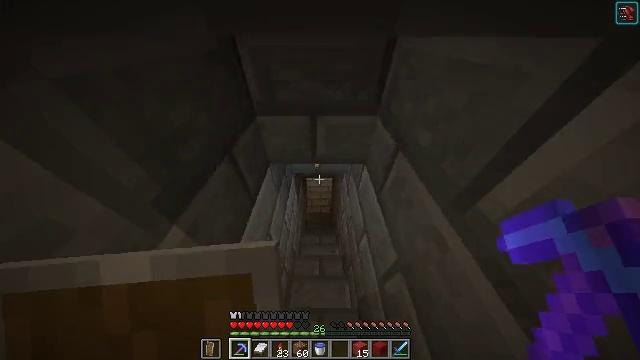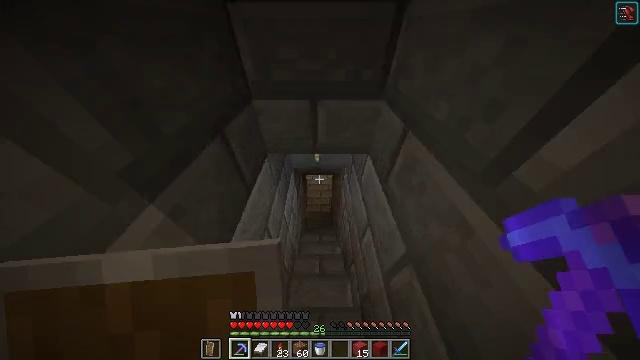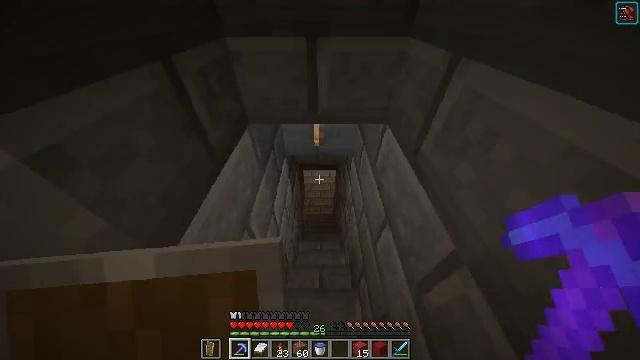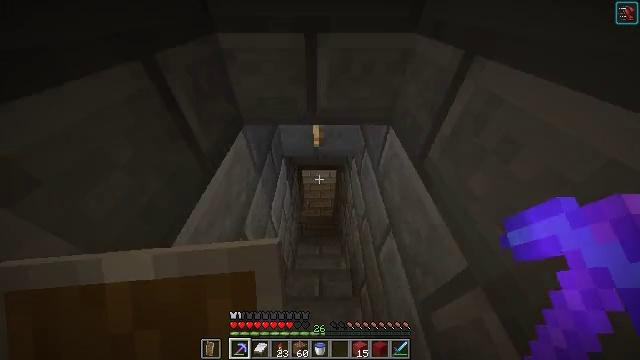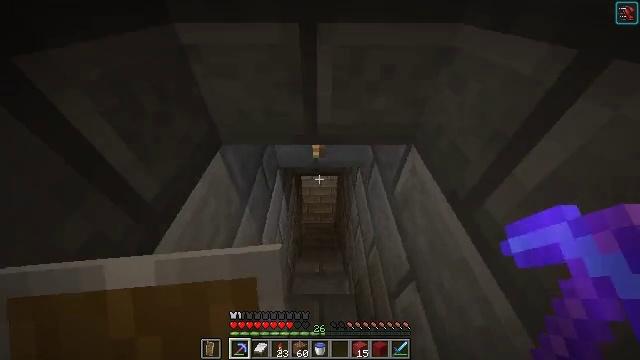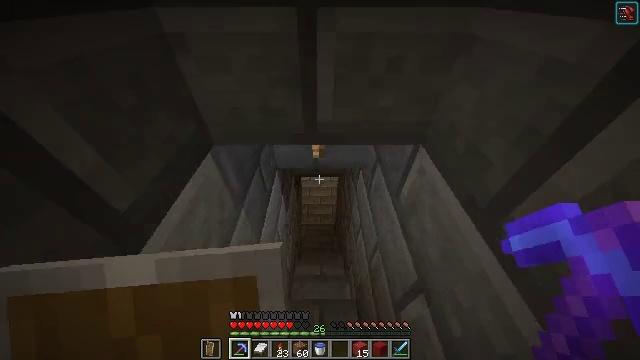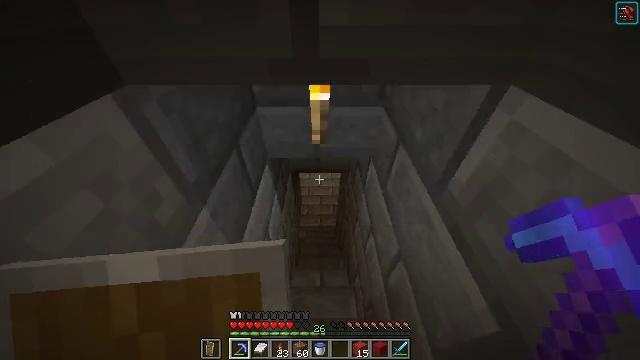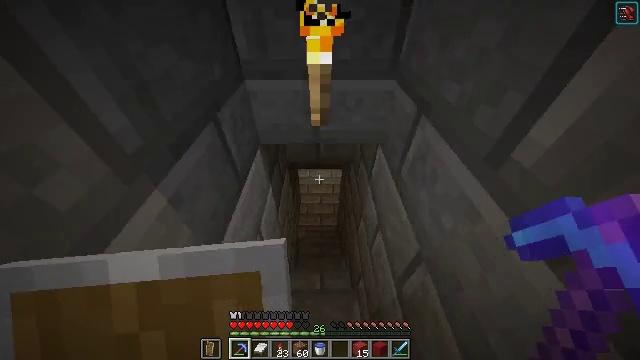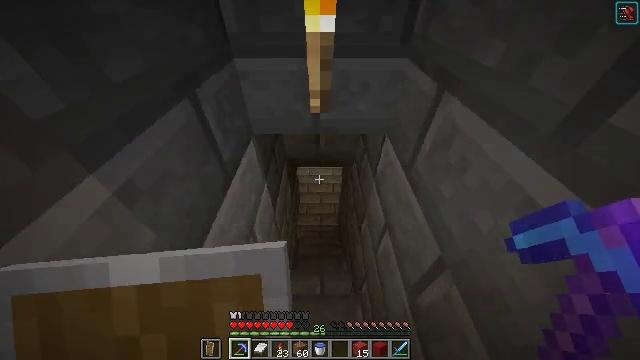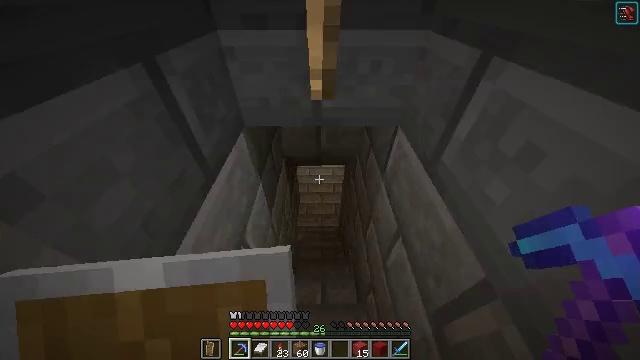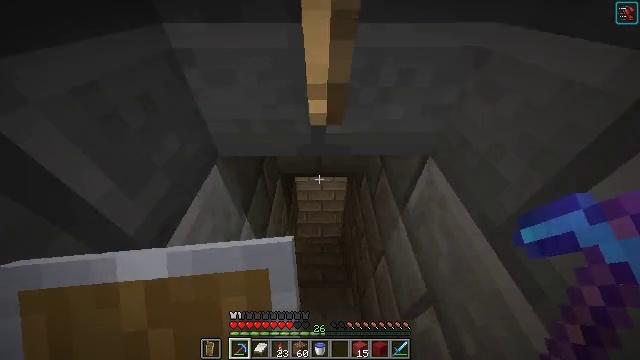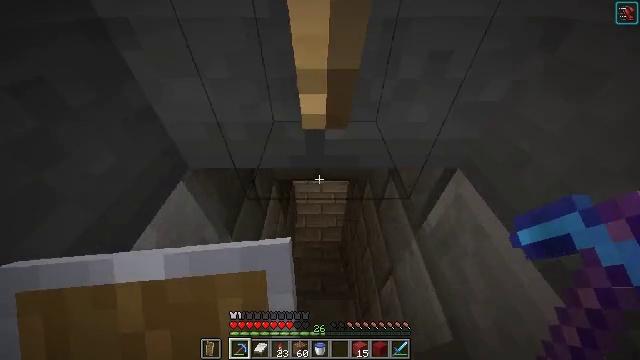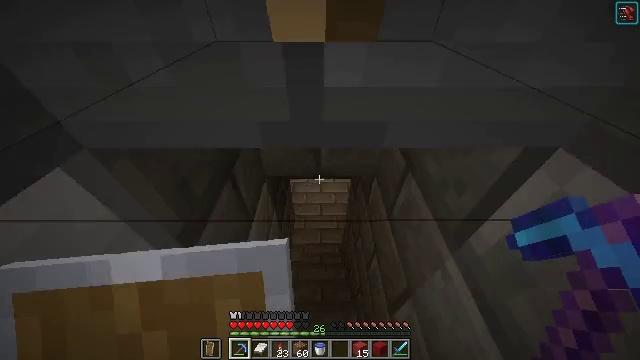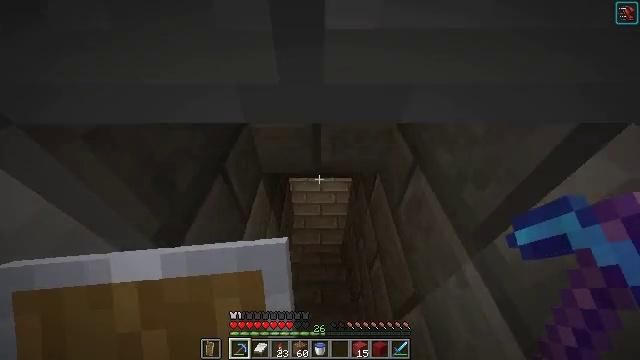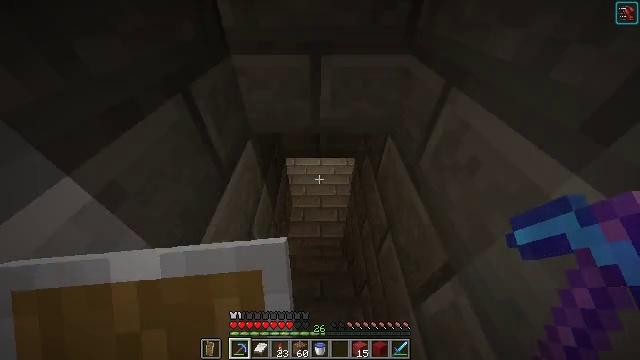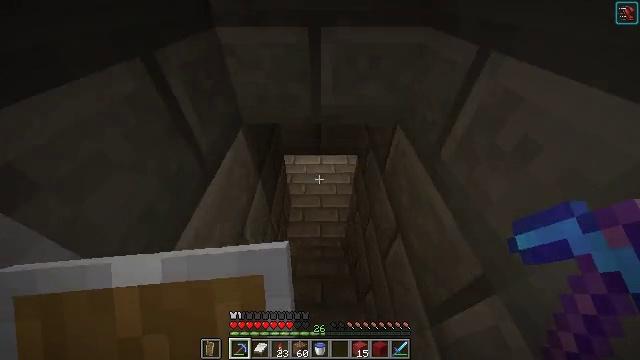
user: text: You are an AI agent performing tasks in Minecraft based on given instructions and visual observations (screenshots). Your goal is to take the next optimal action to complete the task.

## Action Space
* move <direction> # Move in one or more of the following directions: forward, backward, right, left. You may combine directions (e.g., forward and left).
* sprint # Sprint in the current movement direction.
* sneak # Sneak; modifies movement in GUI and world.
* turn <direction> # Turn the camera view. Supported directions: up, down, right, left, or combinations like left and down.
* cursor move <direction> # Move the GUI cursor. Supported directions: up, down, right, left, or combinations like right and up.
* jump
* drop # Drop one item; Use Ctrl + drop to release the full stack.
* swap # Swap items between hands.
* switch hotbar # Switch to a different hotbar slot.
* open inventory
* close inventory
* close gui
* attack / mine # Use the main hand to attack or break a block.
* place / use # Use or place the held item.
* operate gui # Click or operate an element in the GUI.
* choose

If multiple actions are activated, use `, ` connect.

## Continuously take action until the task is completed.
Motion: motion action
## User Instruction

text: Craft blue concrete powder.
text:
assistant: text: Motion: move forward
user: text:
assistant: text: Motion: move forward
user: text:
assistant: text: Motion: move forward
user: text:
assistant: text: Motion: move forward
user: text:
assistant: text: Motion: move forward
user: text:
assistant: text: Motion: move forward
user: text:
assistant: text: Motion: move forward
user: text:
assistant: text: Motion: move forward
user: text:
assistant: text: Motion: move forward
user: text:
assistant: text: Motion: move forward
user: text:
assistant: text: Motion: move forward
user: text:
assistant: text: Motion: move forward
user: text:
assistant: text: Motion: move forward
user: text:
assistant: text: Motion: move forward
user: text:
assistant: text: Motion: move forward
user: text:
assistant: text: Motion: move forward
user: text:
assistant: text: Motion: move forward
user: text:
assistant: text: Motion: move forward
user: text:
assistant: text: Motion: move forward
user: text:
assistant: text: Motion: move forward
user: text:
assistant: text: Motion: move forward
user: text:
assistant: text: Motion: move forward
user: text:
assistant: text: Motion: move forward
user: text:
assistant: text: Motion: move forward
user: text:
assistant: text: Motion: move forward
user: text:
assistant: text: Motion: move forward
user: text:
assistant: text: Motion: move forward
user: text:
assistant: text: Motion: move forward, turn up
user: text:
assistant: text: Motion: move forward, turn up
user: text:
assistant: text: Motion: move forward, turn up